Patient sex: M
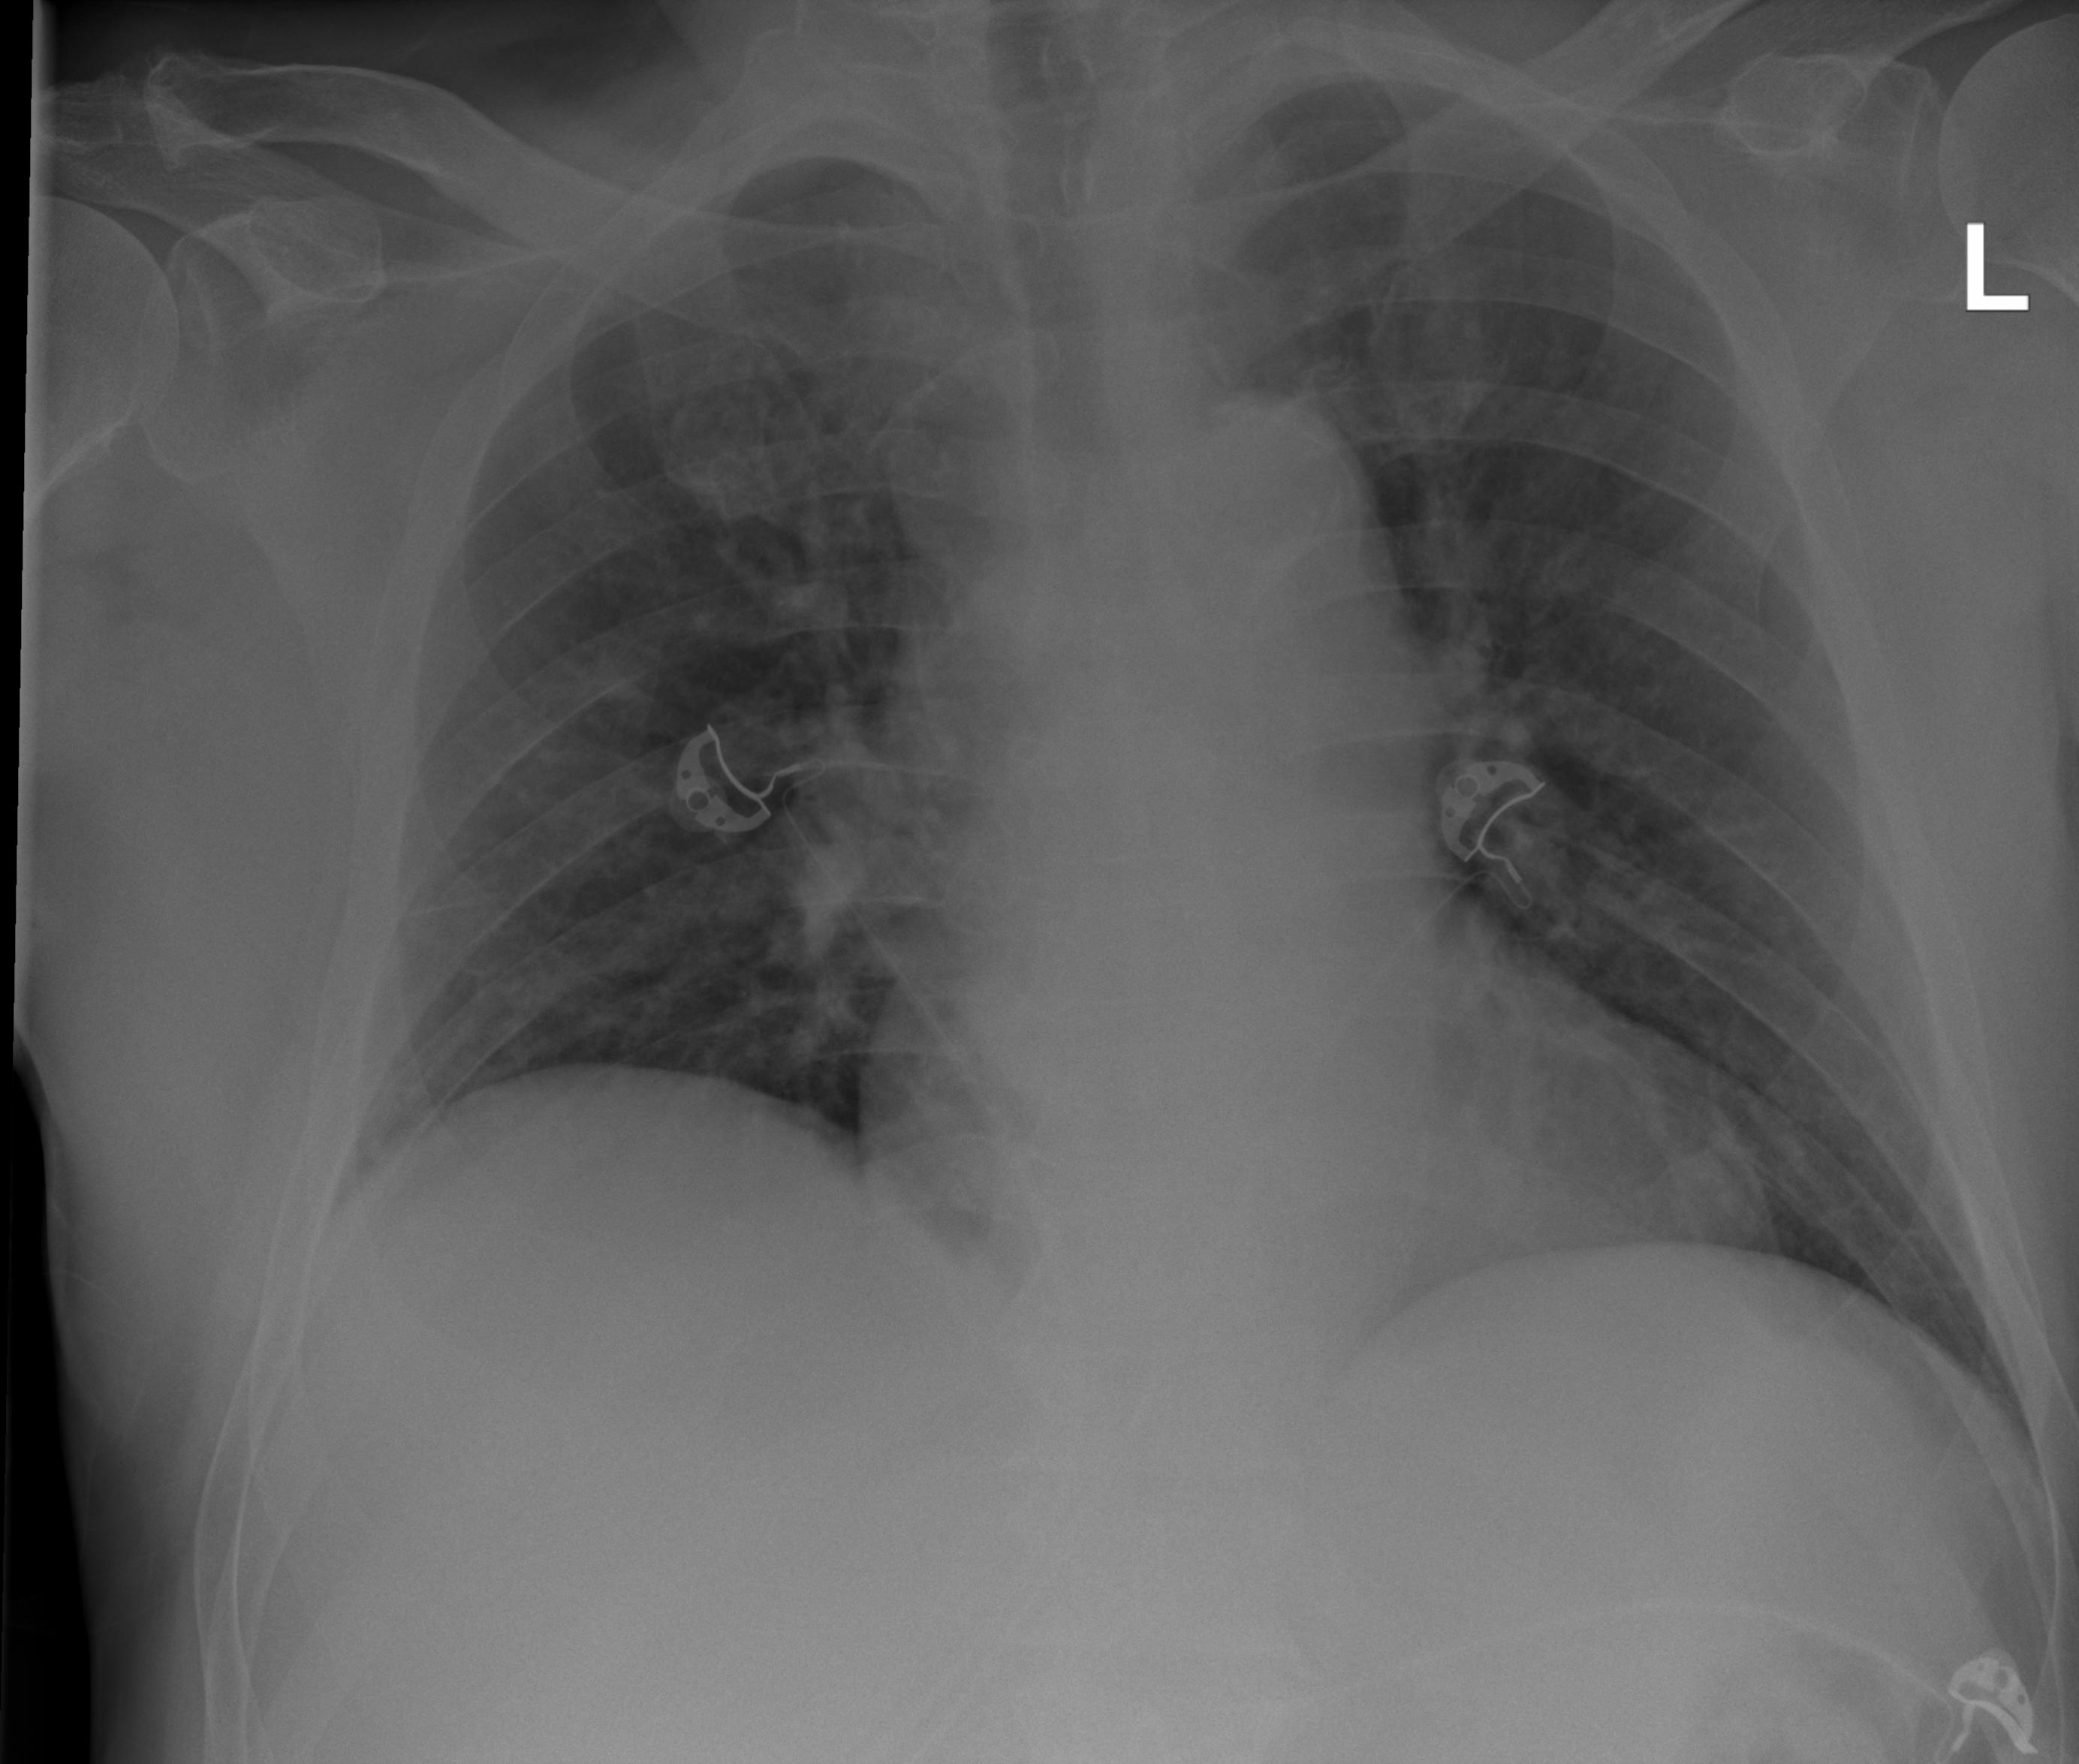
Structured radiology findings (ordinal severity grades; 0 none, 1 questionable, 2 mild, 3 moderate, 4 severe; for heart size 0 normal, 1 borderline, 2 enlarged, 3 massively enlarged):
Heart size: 1
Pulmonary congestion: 2
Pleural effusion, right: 0
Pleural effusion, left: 0
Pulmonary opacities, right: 2
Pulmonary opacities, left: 2
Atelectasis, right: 0
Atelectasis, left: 0